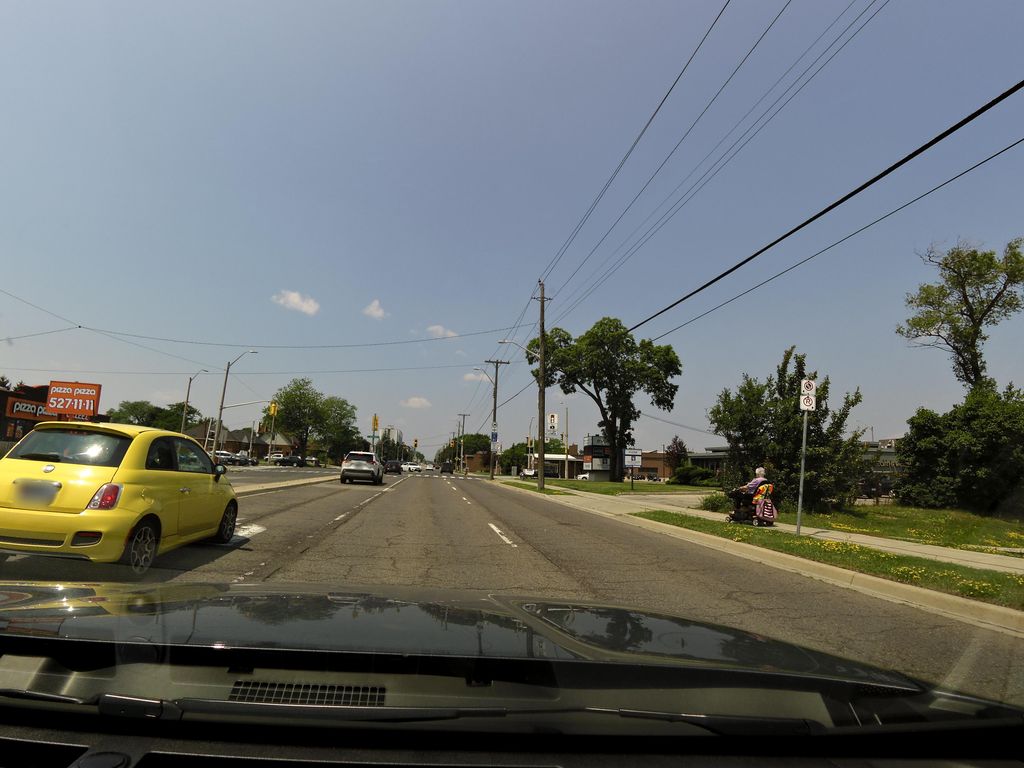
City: hamilton